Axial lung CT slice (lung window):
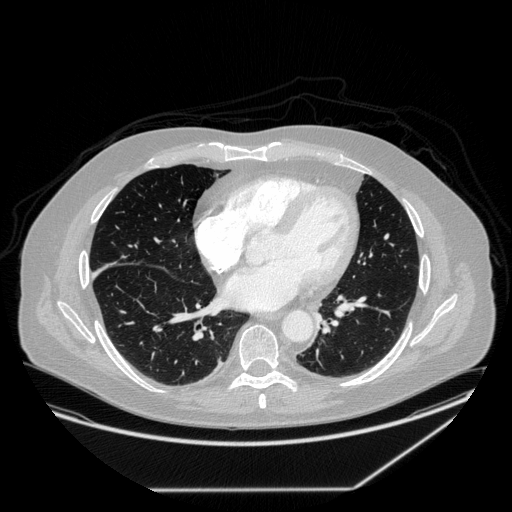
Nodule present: no